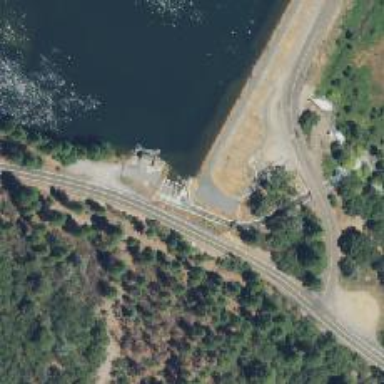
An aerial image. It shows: Dam along waterway.